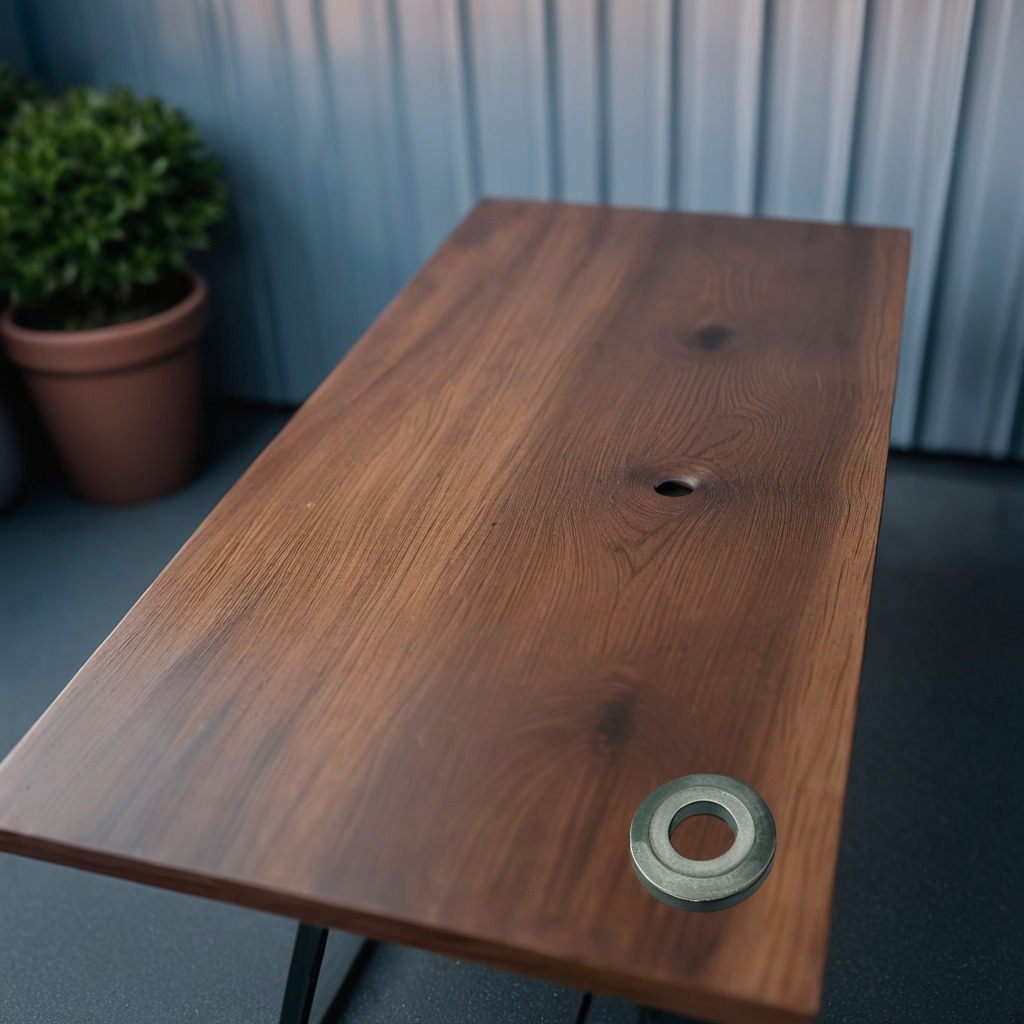
A flat metal washer lying on the table.